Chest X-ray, PA view. Patient: 23 years old, sex F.
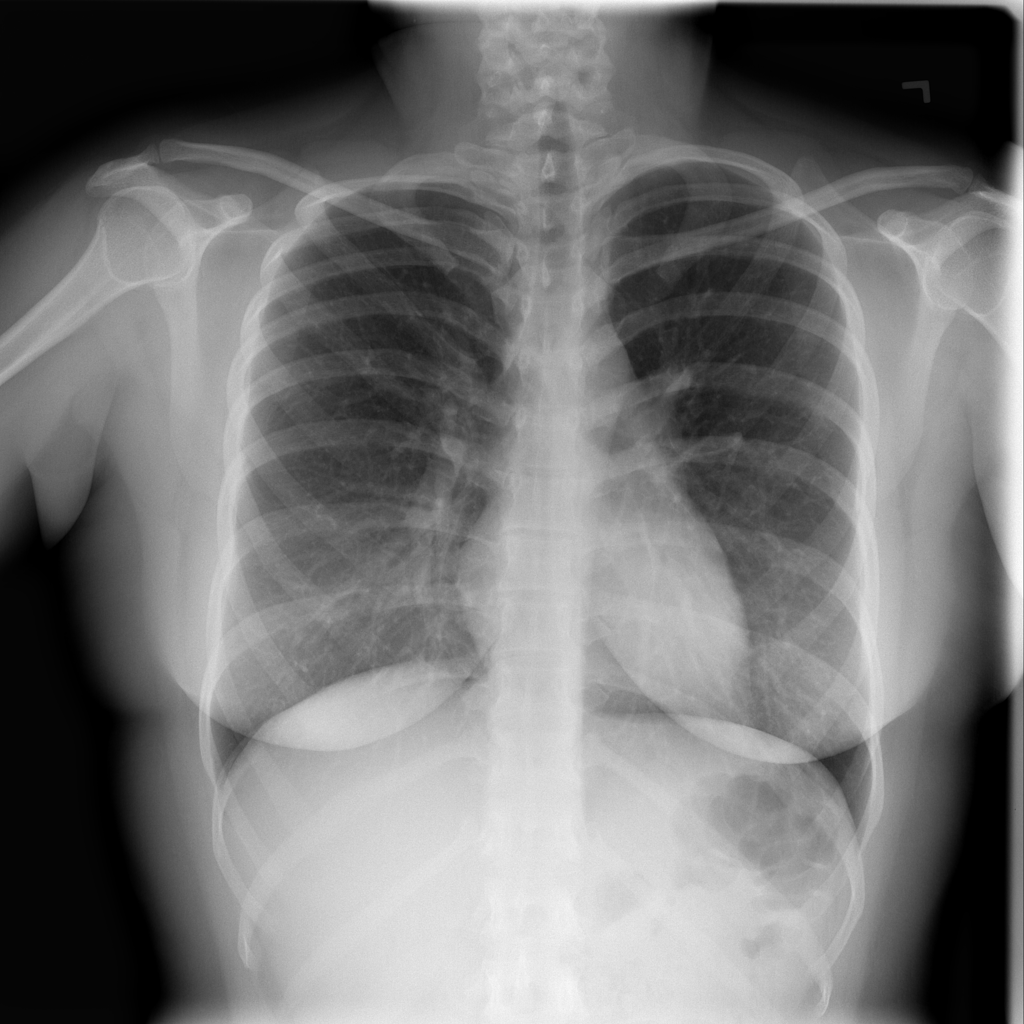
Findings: No Finding